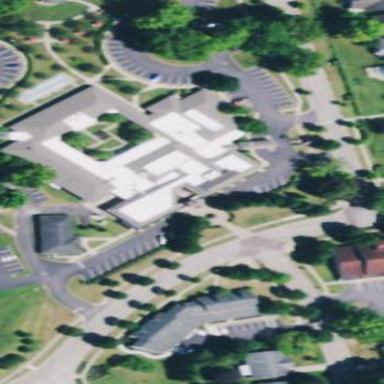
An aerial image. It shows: Nursing home.